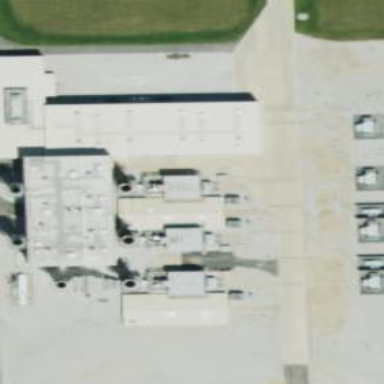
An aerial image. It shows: Gas turbine power generator.